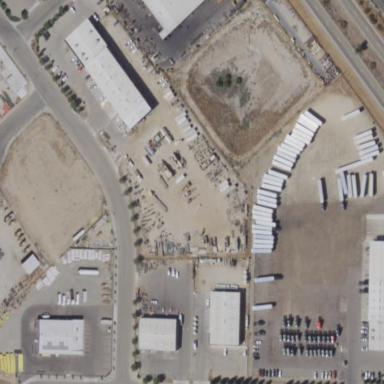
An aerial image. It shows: Industrial area.